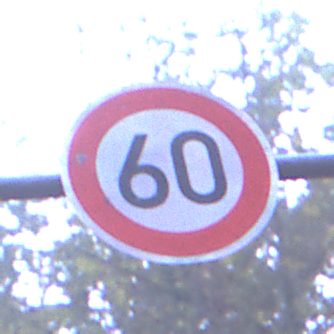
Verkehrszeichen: Geschwindigkeit60
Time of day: Night
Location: Outdoor (Suburban)
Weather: PartlyCloudy
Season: NotSpecified
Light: Artificial